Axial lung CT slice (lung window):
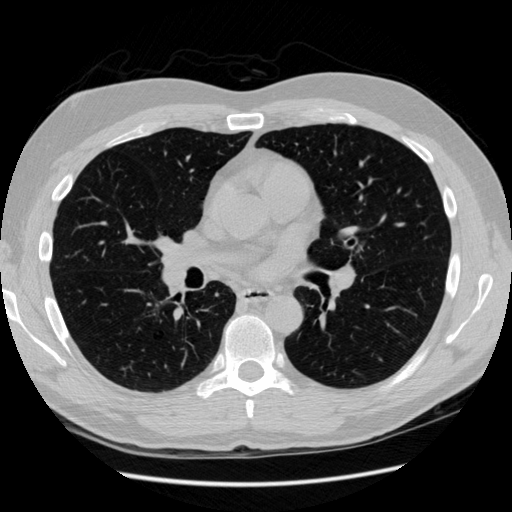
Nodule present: no